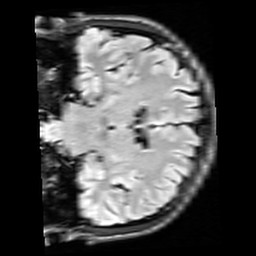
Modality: FLAIR
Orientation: coronal
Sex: male
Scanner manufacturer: siemens
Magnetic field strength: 3 T
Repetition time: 10 s
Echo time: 0.09 s